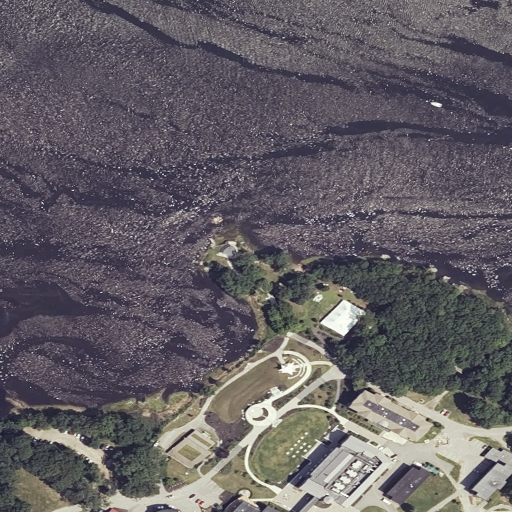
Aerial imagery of cape in Maine named Jordan Point containing open water, medium intensity development, low intensity development, deciduous forest, herbaceous wetlands, high intensity development, open development, and barren land